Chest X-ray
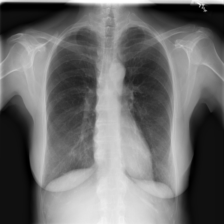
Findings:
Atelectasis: negative
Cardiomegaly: negative
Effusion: negative
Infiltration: negative
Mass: negative
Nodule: negative
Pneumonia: negative
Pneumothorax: negative
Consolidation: negative
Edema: negative
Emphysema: negative
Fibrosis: negative
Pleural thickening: negative
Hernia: negative